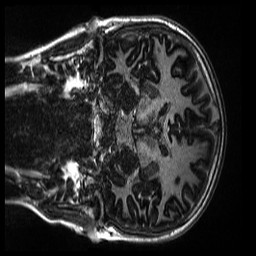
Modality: MP2RAGE
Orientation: coronal
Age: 11
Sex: male
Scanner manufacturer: siemens
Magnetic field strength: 3 T
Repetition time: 4 s
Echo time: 0.00303 s